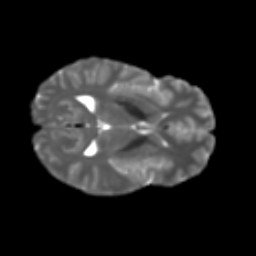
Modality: T2w
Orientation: axial
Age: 28
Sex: female
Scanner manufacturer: ge
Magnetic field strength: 3 T
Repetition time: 7.8 s
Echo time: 0.0606 s